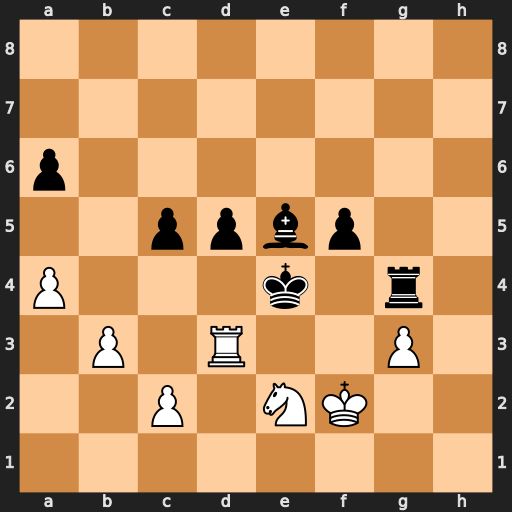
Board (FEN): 8/8/p7/2ppbp2/P3k1r1/1P1R2P1/2P1NK2/8
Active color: w
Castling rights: -
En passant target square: -
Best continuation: Re3#